Field crop: maize
Growth stage: 1
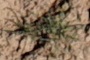
Species: lolium